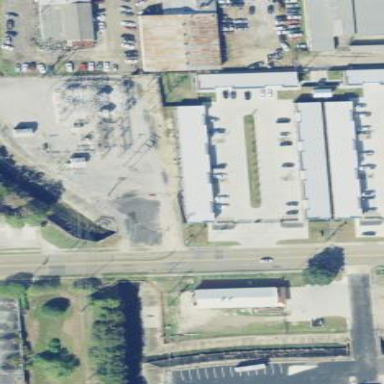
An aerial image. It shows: Outdoor power substation surrounded by fence. The substation operates at the distribution level.